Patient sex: F
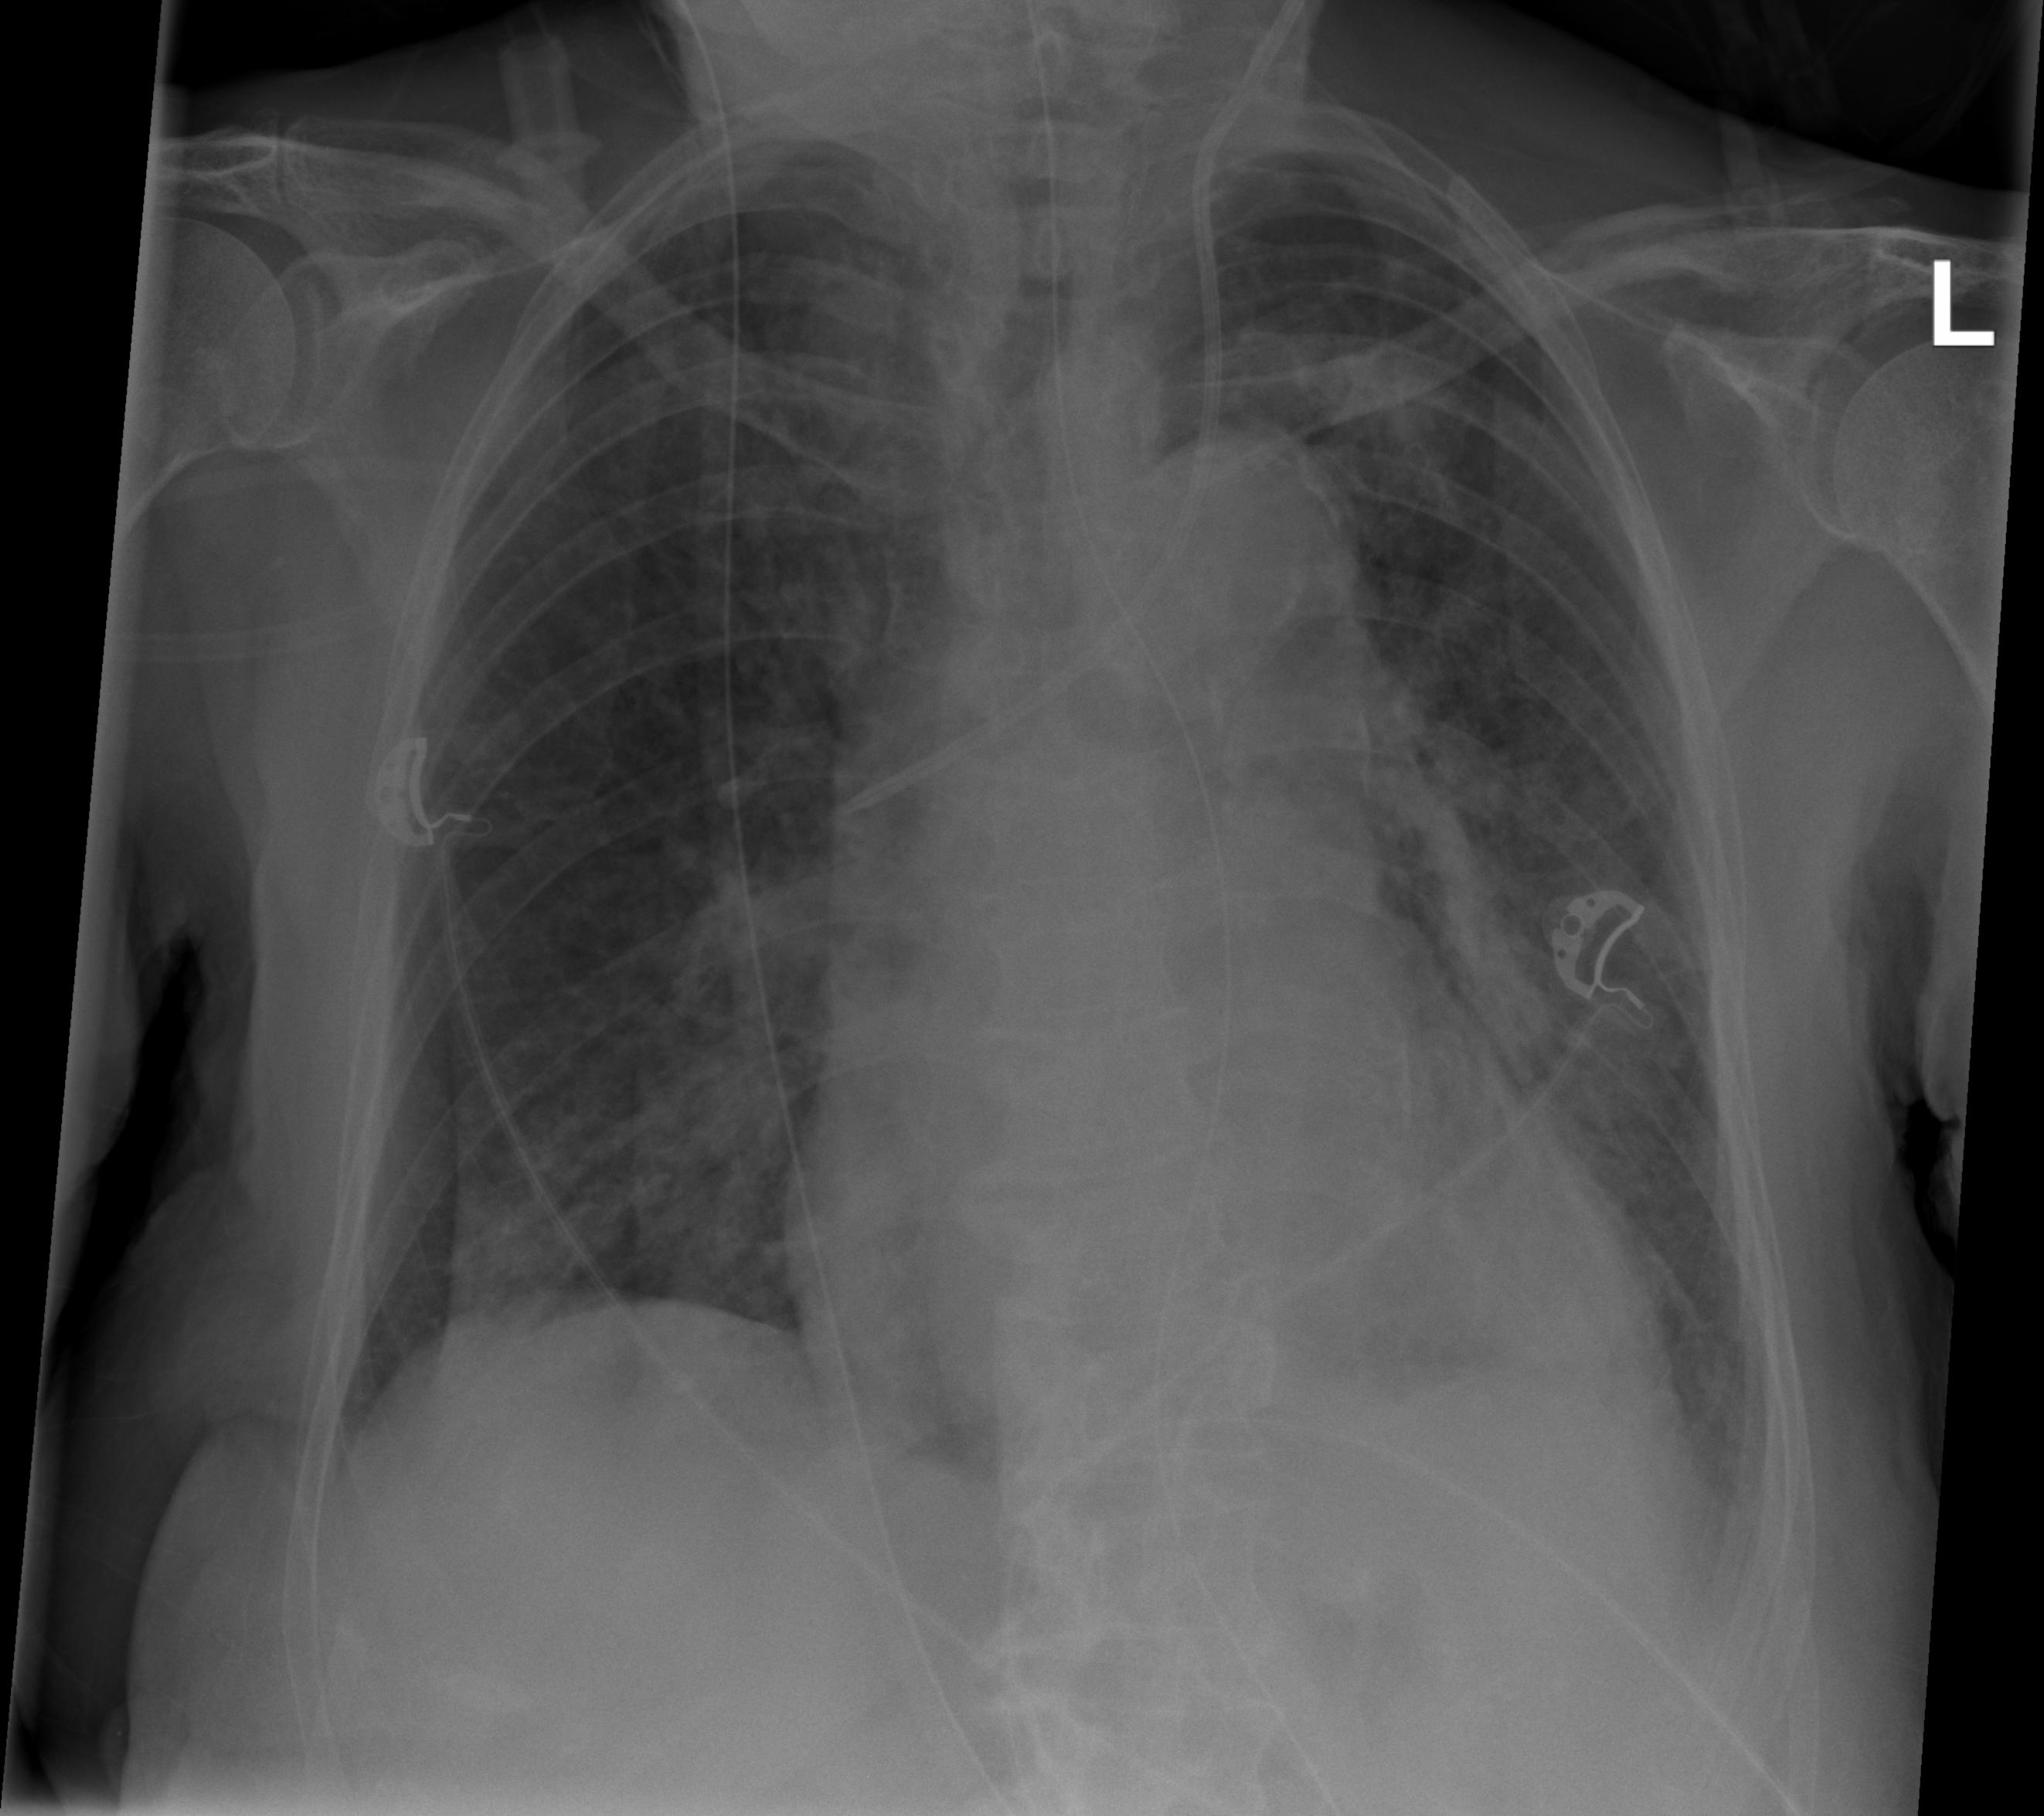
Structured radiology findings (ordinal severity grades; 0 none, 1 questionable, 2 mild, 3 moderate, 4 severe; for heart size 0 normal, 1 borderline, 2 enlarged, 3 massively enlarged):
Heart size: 0
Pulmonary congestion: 2
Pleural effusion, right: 0
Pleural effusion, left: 2
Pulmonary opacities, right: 3
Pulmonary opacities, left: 3
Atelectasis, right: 0
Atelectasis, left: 2